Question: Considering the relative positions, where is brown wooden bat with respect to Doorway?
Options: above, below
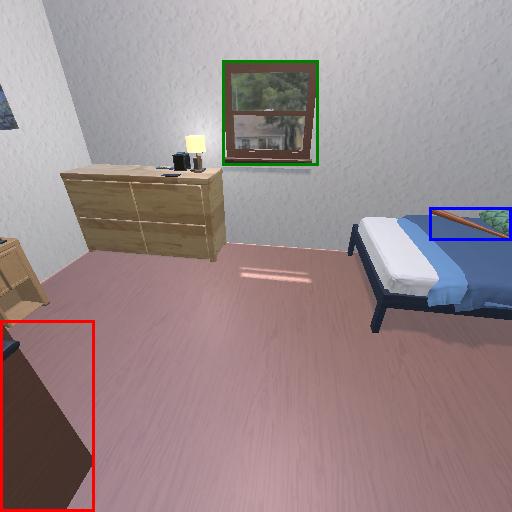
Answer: above